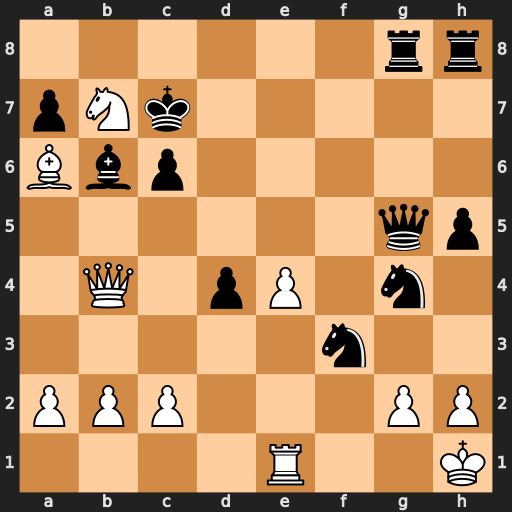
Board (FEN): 6rr/pNk5/Bbp5/6qp/1Q1pP1n1/5n2/PPP3PP/4R2K
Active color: w
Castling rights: -
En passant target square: -
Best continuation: Qd6+ Kc8 Nc5#